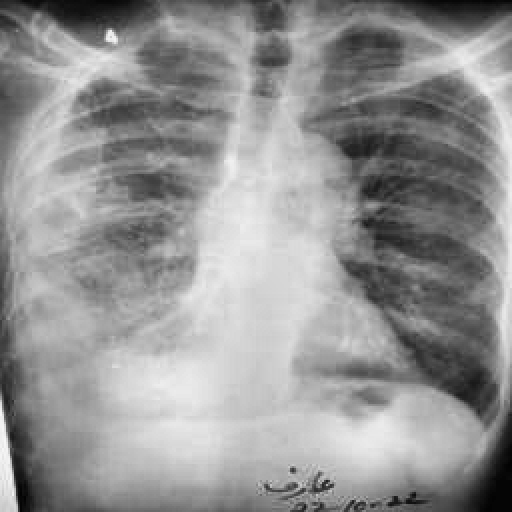
Finding: TUBERCULOSIS